Question: I know how to convert regular expression into FSM but not exactly sure how to reverse it.

what would the regular expression for this example be?
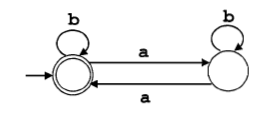
Answer: Regular expression for your DFA will is '(b + ab*a)*'
: Symbol 'b' can appear in any fashion but restriction is 'a' can to be for even number of times in language strings.
'''
(b + ab*a)*
^ ^ ^
| | "* because loop on initial state"
| | "* on b because of self loop with label b on 2nd state"
|
|"+ because two outgoing edges, One is self loop other via 2nd state"
Here: + means Union, * means repetition for zero or more times
'''
Note: Language string examples: '{^, b, aa, bababb...}'
(even 'a's and any 'b's including null)